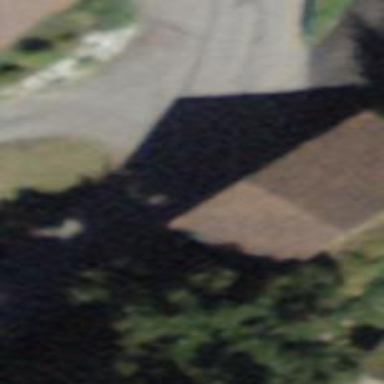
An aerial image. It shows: Barn.